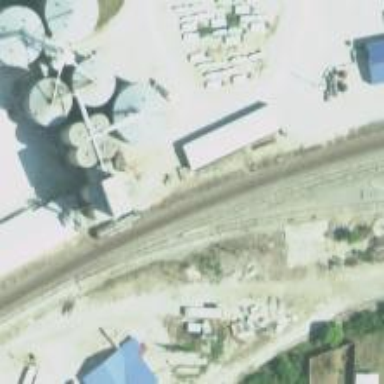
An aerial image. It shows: Railway siding for service.